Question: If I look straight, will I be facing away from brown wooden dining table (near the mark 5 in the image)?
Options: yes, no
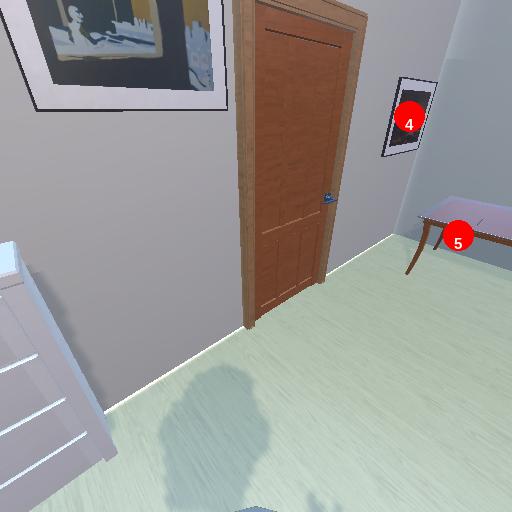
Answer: yes